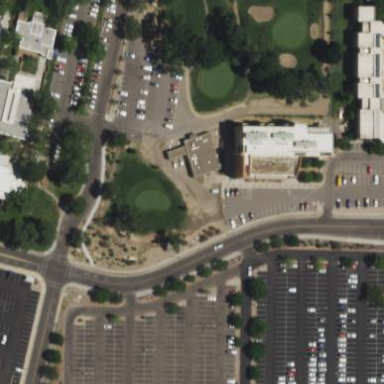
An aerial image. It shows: Green golf area with grass land use.